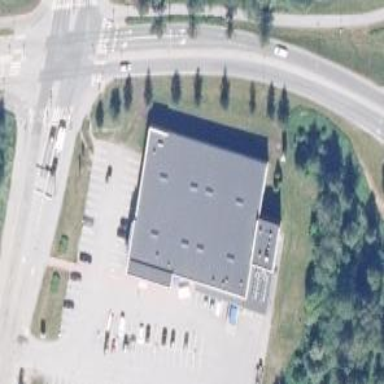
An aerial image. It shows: Retail building.